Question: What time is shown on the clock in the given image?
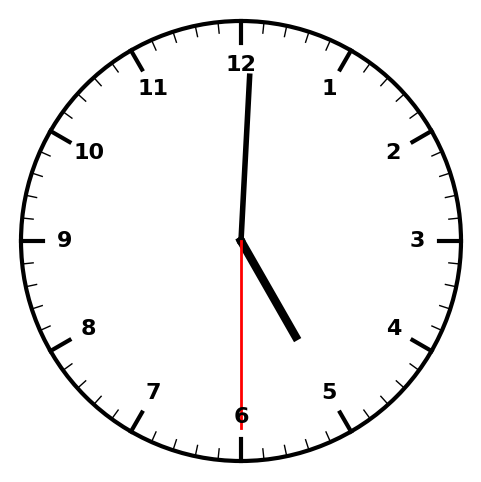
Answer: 05:00:30